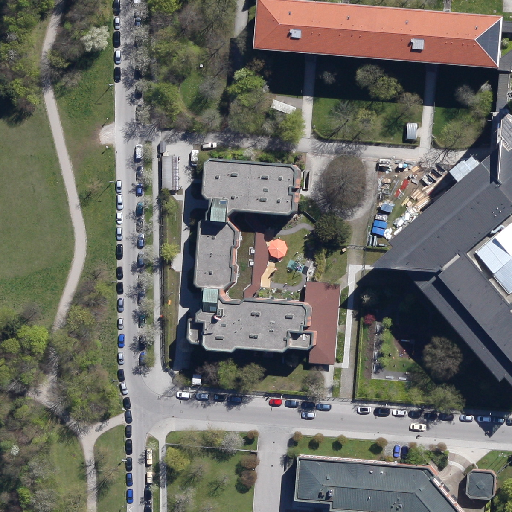
Referring expression: car driving on the road